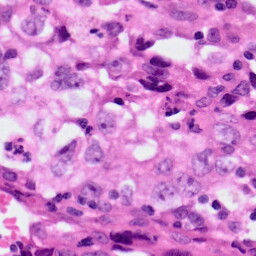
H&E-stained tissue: Lung